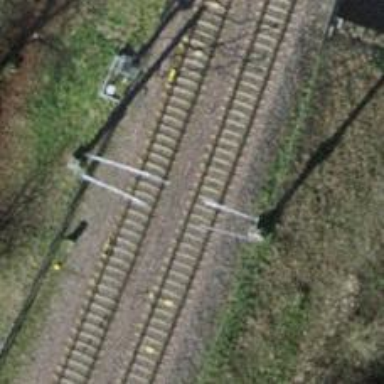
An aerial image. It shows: Milestone along the railway track with catenary mast.